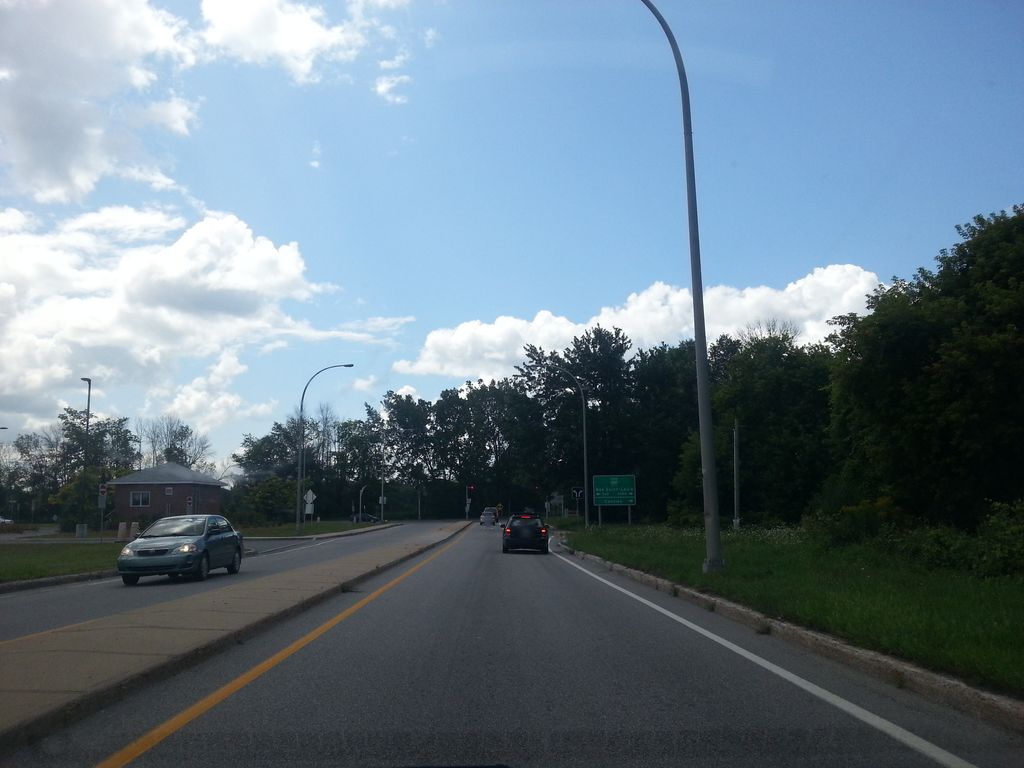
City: ottawa-gatineau